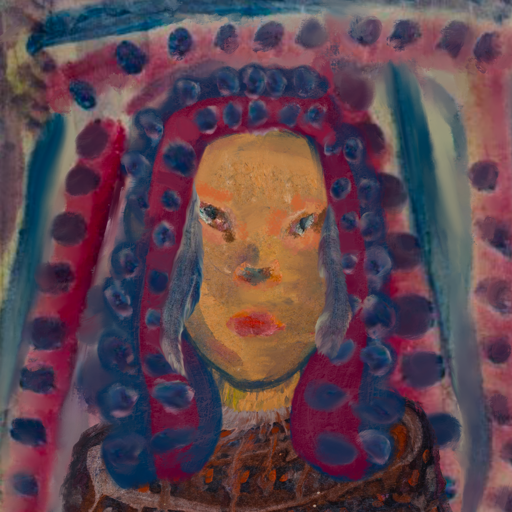
Background: HillGirl, Head And Neck Front: In_The_Sun, Face Front: Boggyland, Bust: Hypocrite, Hair Front: Hill_Girl, Head Accessory: Blank, Second Necklace: Blank, Necklace: Blank, Baby: Blank